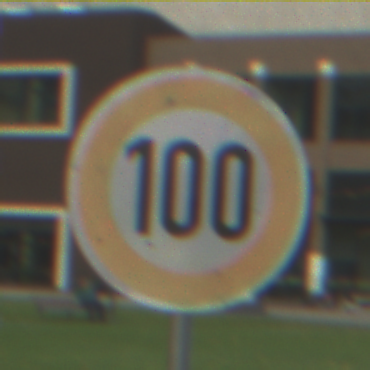
Verkehrszeichen: Geschwindigkeit100
Umgebung: Outdoor, Urban
Tageszeit: MorningAfternoon
Wetter: PartlyCloudy
Licht: Natural
Jahreszeit: NotSpecified
Kontrast: LowContrast